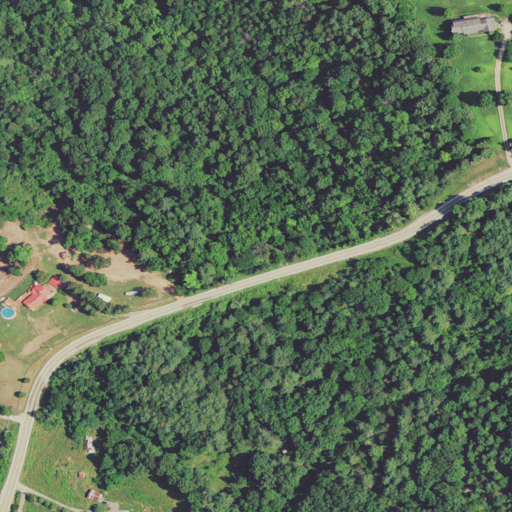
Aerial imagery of ridge(s) in West Virginia named Bibbee Ridge containing mixed forest, deciduous forest, pasture, low intensity development, open development, and evergreen forest